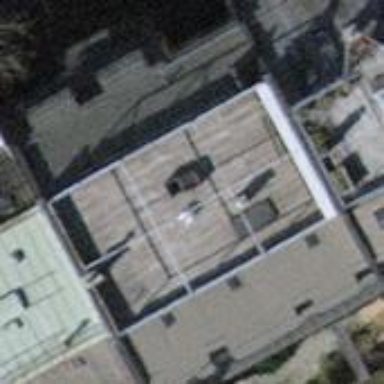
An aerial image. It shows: Unique apartment building with double saltbox roof shape.